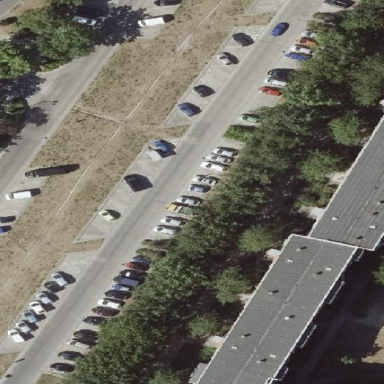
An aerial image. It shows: Street-side parking area with concrete surface.